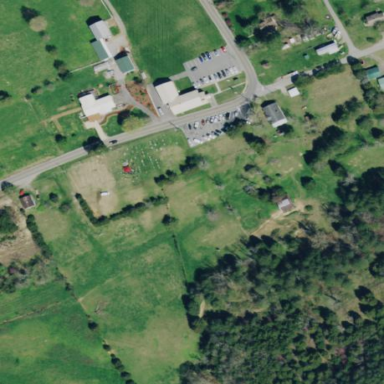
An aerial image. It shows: Cemetery.